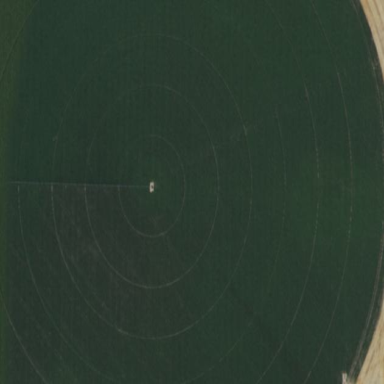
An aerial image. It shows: Farmland with pivot irrigation system.